Question:
The two buttons in the bottom of the screen are Scan and Leads, if we click on any button, the view of the button is visible like pressed as u see in image for lead button, this view will change according to the button click, and here i am unable to create that kind of look and feel for buttons. please provide me the sample code or suggest me to achieve this look and feel.
Thanking you
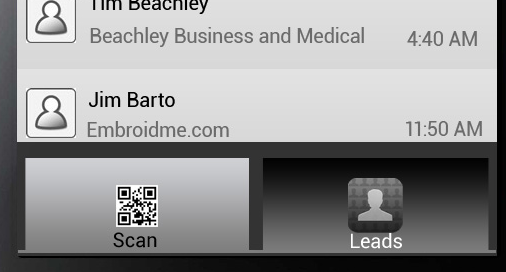
Answer: this is custom button .A custom button is very easy to create, you just have to make different images for the different state of the button and place it into your res/drawable folder.
below link contain the step by step description for creating this:
<URL>